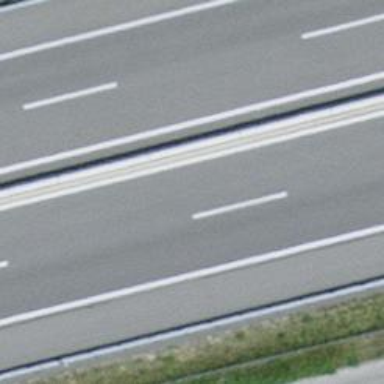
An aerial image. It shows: Asphalt motorway.